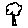
Label: tree